Question: I'm trying to interact with the topspin API in PHP.
On their website:
'''
curl --data "auth_token=abc123&email=test@example.com&account_id=1&
acquired_by=curltest" http://api.artistlink.com/home/fans.json
'''
How to do I do this in PHP?
I've tried something like this:
'''
$str= "?auth_token=blah&email=blah@blah.com&account_id=1&
acquired_by=curltest";
$ch=curl_init();
curl_setopt($ch,CURLOPT_URL,'http://api.artistlink.com/home/fans.json'.$str); curl_exec($ch);
curl_close($ch);
'''
But I get this:

What's going on?
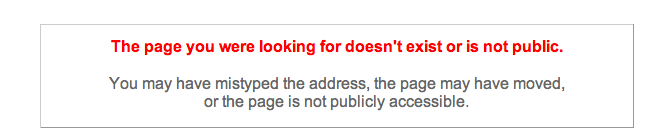
Answer: You need to use 'CURLOPT_POSTFIELDS'. Try this:
'''
<?php
$ch = curl_init('http://api.artistlink.com/home/fans.json');
$data = "auth_token=blah&email=blah@blah.com&account_id=1&acquired_by=curltest";
curl_setopt($ch, CURLOPT_POSTFIELDS, $data);
curl_exec($ch);
curl_close($ch);
?>
'''
Check out some more information <URL>.